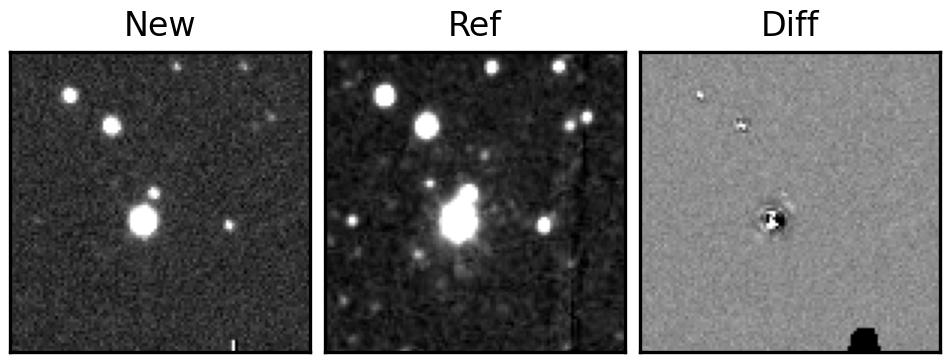
Label: bogus